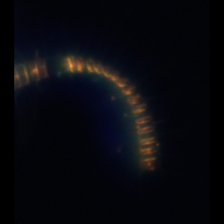
Taxon: Chaetoceros
Group: Diatoms